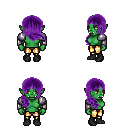
a pixel art fantasy rpg character, female body template, orc, green skin, steel arm armor, gold greaves, purple right-swept hairstyle, black shoes, four views (front, back, left, right), 2x2 character sprite sheet, small pixel art, hard edges, no anti-aliasing